Question: For smart phones, there is this game called <URL>.

It's a word finding game.
The game board is a 4x4 grid of letters.
You start from any cell and try to spell a word by dragging up, down, left, right, or diagonal.
The board doesn't wrap, and you can't reuse letters you've already selected.
On average, my friend and I find about 40 words, and at the end of the round, the game informs you of how many possible words you could have gotten. This number is usually about 250 - 350.
We are wondering what board would yield the highest number of possible words.
I've written a program in C that takes 16 characters and outputs all the appropriate words.
Testing over 80,000 words, it takes about a second to process.
The number of game board permutations is 26^16.
That's 43608742899428874059776 (43 sextillion).
Should I skip all boards that have either , , , because they are expected to not have as many words? I wouldn't want to exclude a letter without being certain.
There is also 4 duplicates of every board, because rotating the board will still give the same results.
But even with these restrictions, I don't think I have enough time in my life to find the answer.
Maybe board generation isn't the answer.
Is there a quicker way to find the answer looking at the list of words?
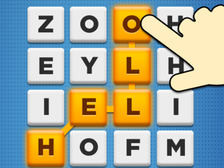
Answer: tldr;
'''
S E R O
P I T S
L A N E
S E R G
'''
or any of its reflections.
This board contains 1212 words (and as it turns out, you can exclude 'z', 'q' and 'x').
First things first, turns out you're using the wrong dictionary. After not getting exact matches with Ruzzle's word count, I looked into it, it seems Ruzzle uses a dictionary called TWL06, which has around 180,000 words. Don't ask me what it stands for, but it's freely available in txt.
I also wrote code to find all possible words given a 16 character board, as follows. It builds the dictionary into a tree structure, and then pretty much just goes around recursively while there are words to be found. It prints them in order of length. Uniqueness is maintained by the STL set structure.
'''
#include <cstdlib>
#include <ctime>
#include <map>
#include <string>
#include <set>
#include <algorithm>
#include <fstream>
#include <iostream>
using namespace std;
struct TreeDict {
bool existing;
map<char, TreeDict> sub;
TreeDict() {
existing = false;
}
TreeDict& operator=(TreeDict &a) {
existing = a.existing;
sub = a.sub;
return *this;
}
void insert(string s) {
if(s.size() == 0) {
existing = true;
return;
}
sub[s[0]].insert(s.substr(1));
}
bool exists(string s = "") {
if(s.size() == 0)
return existing;
if(sub.find(s[0]) == sub.end())
return false;
return sub[s[0]].exists(s.substr(1));
}
TreeDict* operator<URL> {
if(sub.find(alpha) == sub.end())
return NULL;
return &sub[alpha];
}
};
TreeDict DICTIONARY;
set<string> boggle_h(const string board, string word, int index, int mask, TreeDict *dict) {
if(index < 0 || index >= 16 || (mask & (1 << index)))
return set<string>();
word += board[index];
mask |= 1 << index;
dict = (*dict)[board[index]];
if(dict == NULL)
return set<string>();
set<string> rt;
if((*dict).exists())
rt.insert(word);
if((*dict).sub.empty())
return rt;
if(index % 4 != 0) {
set<string> a = boggle_h(board, word, index - 4 - 1, mask, dict);
set<string> b = boggle_h(board, word, index - 1, mask, dict);
set<string> c = boggle_h(board, word, index + 4 - 1, mask, dict);
rt.insert(a.begin(), a.end());
rt.insert(b.begin(), b.end());
rt.insert(c.begin(), c.end());
}
if(index % 4 != 3) {
set<string> a = boggle_h(board, word, index - 4 + 1, mask, dict);
set<string> b = boggle_h(board, word, index + 1, mask, dict);
set<string> c = boggle_h(board, word, index + 4 + 1, mask, dict);
rt.insert(a.begin(), a.end());
rt.insert(b.begin(), b.end());
rt.insert(c.begin(), c.end());
}
set<string> a = boggle_h(board, word, index + 4, mask, dict);
set<string> b = boggle_h(board, word, index - 4, mask, dict);
rt.insert(a.begin(), a.end());
rt.insert(b.begin(), b.end());
return rt;
}
set<string> boggle(string board) {
set<string> words;
for(int i = 0; i < 16; i++) {
set<string> a = boggle_h(board, "", i, 0, &DICTIONARY);
words.insert(a.begin(), a.end());
}
return words;
}
void buildDict(string file, TreeDict &dict = DICTIONARY) {
ifstream fstr(file.c_str());
string s;
if(fstr.is_open()) {
while(fstr.good()) {
fstr >> s;
dict.insert(s);
}
fstr.close();
}
}
struct lencmp {
bool operator()(const string &a, const string &b) {
if(a.size() != b.size())
return a.size() > b.size();
return a < b;
}
};
int main() {
srand(time(NULL));
buildDict("/Users/XXX/Desktop/TWL06.txt");
set<string> a = boggle("SEROPITSLANESERG");
set<string, lencmp> words;
words.insert(a.begin(), a.end());
set<string>::iterator it;
for(it = words.begin(); it != words.end(); it++)
cout << *it << endl;
cout << words.size() << " words." << endl;
}
'''
Randomly generating boards and testing against them didn't turn out too effective, expectedly, I didn't really bother with running that, but I'd be surprised if they crossed 200 words. Instead I changed the board generation to generate boards with letters distributed in proportion to their frequency in TWL06, achieved by a quick cumulative frequency (the frequencies were reduced by a factor of 100), below.
'''
string randomBoard() {
string board = "";
for(int i = 0; i < 16; i++)
board += (char)('A' + rand() % 26);
return board;
}
char distLetter() {
int x = rand() % 15833;
if(x < 1209) return 'A';
if(x < 1510) return 'B';
if(x < 2151) return 'C';
if(x < 2699) return 'D';
if(x < 4526) return 'E';
if(x < 4726) return 'F';
if(x < 5161) return 'G';
if(x < 5528) return 'H';
if(x < 6931) return 'I';
if(x < 6957) return 'J';
if(x < 7101) return 'K';
if(x < 7947) return 'L';
if(x < 8395) return 'M';
if(x < 9462) return 'N';
if(x < 10496) return 'O';
if(x < 10962) return 'P';
if(x < 10987) return 'Q';
if(x < 12111) return 'R';
if(x < 13613) return 'S';
if(x < 14653) return 'T';
if(x < 15174) return 'U';
if(x < 15328) return 'V';
if(x < 15452) return 'W';
if(x < 15499) return 'X';
if(x < 15757) return 'Y';
if(x < 15833) return 'Z';
}
string distBoard() {
string board = "";
for(int i = 0; i < 16; i++)
board += distLetter();
return board;
}
'''
This was significantly more effective, very easily achieving 400+ word boards. I left it running (for longer than I intended), and after checking over a million boards, the highest found was around 650 words. This was still essentially random generation, and that has its limits.
Instead, I opted for a greedy maximisation strategy, wherein I'd take a board and make a small change to it, and then commit the change only if it increased the word count.
'''
string changeLetter(string x) {
int y = rand() % 16;
x[y] = distLetter();
return x;
}
string swapLetter(string x) {
int y = rand() % 16;
int z = rand() % 16;
char w = x[y];
x[y] = x[z];
x[z] = w;
return x;
}
string change(string x) {
if(rand() % 2)
return changeLetter(x);
return swapLetter(x);
}
int main() {
srand(time(NULL));
buildDict("/Users/XXX/Desktop/TWL06.txt");
string board = "SEROPITSLANESERG";
int locmax = boggle(board).size();
for(int j = 0; j < 5000; j++) {
int changes = 1;
string board2 = board;
for(int k = 0; k < changes; k++)
board2 = change(board);
int loc = boggle(board2).size();
if(loc >= locmax && board != board2) {
j = 0;
board = board2;
locmax = loc;
}
}
}
'''
This very rapidly got me 1000+ word boards, with generally similar letter patterns, despite randomised starting points. What leads me to believe that the board given is board is how it, or one of its various reflections, turned up repeatedly, within the first 100 odd attempts at maximising a random board.
The biggest reason for skepticism is the greediness of this algorithm, and that this somehow would lead to the algorithm missing out better boards. The small changes made are quite flexible in their outcomes - that is, they have the power to completely transform a grid from its (randomised) start position. The number of possible changes, 26*16 for the fresh letter, and 16*15 for the letter swap, are both significantly less than 5000, the number of continuous discarded changes allowed.
The fact that the program was able to repeat this board output within the first 100 odd times implies that the number of local maximums is relatively small, and the probability that there is an undiscovered maximum low.
Although the greedy seemed intuitively right - it shouldn't really be less possible to reach a given grid with the delta changes from a random board - and the two possible changes, a swap and a fresh letter do seem to encapsulate all possible improvements, I changed the program in order to allow it to make more changes before checking for the increase. This again returned the same board, repeatedly.
'''
int main() {
srand(time(NULL));
buildDict("/Users/XXX/Desktop/TWL06.txt");
int glomax = 0;
int i = 0;
while(true) {
string board = distBoard();
int locmax = boggle(board).size();
for(int j = 0; j < 500; j++) {
string board2 = board;
for(int k = 0; k < 2; k++)
board2 = change(board);
int loc = boggle(board2).size();
if(loc >= locmax && board != board2) {
j = 0;
board = board2;
locmax = loc;
}
}
if(glomax <= locmax) {
glomax = locmax;
cout << board << " " << glomax << " words." << endl;
}
if(++i % 10 == 0)
cout << i << endl;
}
}
'''
Having iterated over this loop around a 1000 times, with this particular board configuration showing up ~10 times, I'm pretty confident that this is for now the Ruzzle board with the most unique words, until the English language changes.